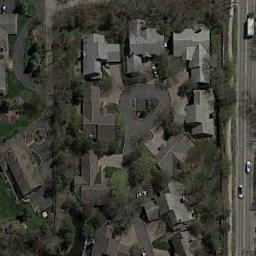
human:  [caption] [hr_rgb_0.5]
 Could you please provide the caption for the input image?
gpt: The houses in the mid-sized residential area are all blue .

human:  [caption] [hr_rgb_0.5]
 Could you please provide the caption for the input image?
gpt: There are many buildings of different shapes and sizes in medium residential area .

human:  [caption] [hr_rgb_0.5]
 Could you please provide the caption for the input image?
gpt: The medium residential area has some dense houses and trees .

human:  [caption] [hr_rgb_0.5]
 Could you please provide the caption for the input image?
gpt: The medium residential is next to the road and some trees .

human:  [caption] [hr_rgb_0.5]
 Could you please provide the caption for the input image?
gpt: There are some gray buildings and green trees on the medium residential area .